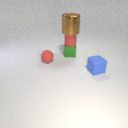
small green metal cube to the right of small red rubber sphere